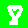
Digit: 8